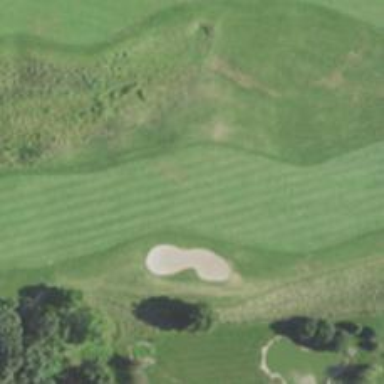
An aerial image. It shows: View of golf hole.